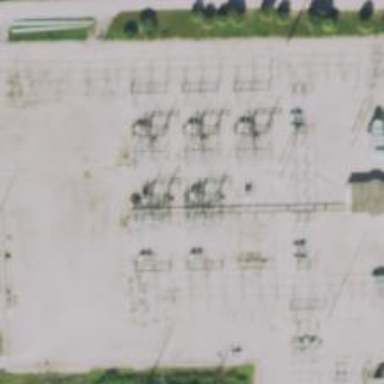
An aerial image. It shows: Switch for power supply.